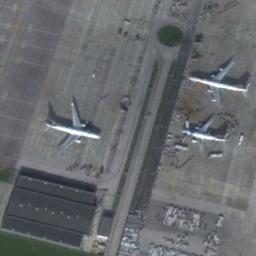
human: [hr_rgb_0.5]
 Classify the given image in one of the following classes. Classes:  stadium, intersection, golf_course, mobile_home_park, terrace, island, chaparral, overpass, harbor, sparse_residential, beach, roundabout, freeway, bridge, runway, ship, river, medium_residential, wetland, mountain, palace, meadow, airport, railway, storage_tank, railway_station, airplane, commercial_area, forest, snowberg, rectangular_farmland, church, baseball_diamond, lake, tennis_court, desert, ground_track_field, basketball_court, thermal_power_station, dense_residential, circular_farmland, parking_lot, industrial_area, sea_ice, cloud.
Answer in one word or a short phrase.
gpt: airplane